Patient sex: M
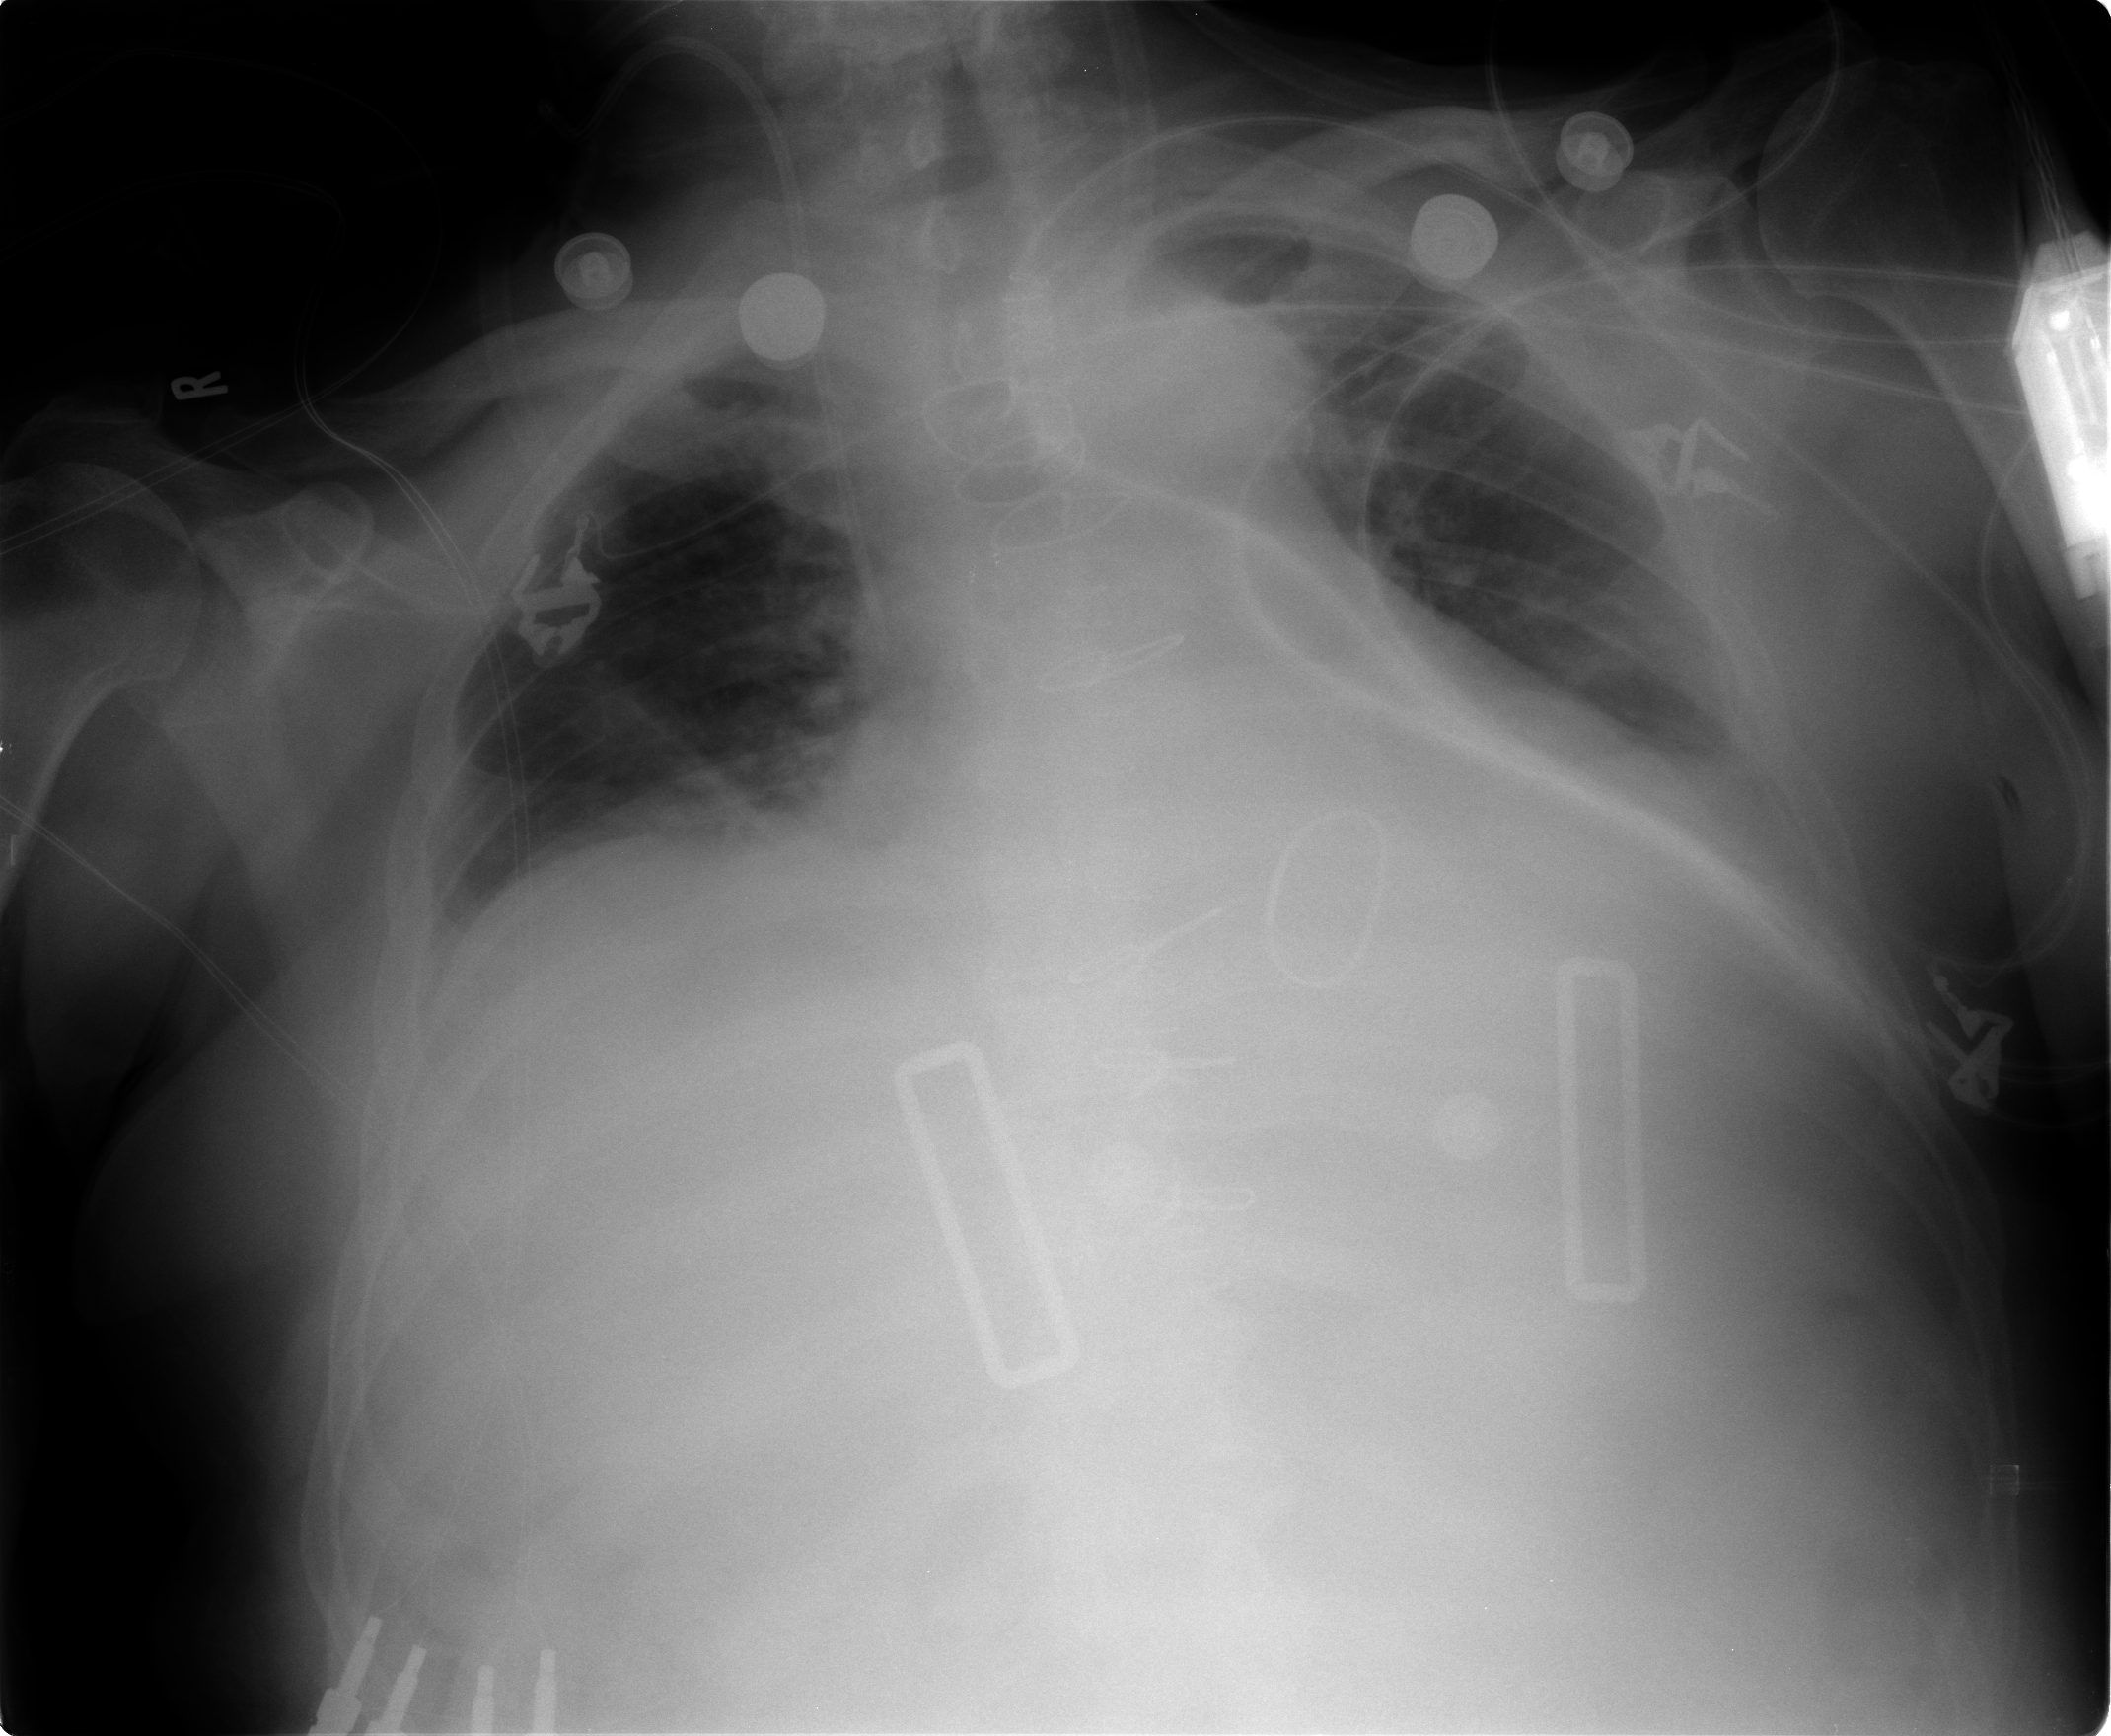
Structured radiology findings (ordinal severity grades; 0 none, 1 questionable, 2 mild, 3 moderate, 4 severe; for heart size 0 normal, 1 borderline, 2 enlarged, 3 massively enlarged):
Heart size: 2
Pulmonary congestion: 1
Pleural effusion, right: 2
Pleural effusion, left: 2
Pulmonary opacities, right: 0
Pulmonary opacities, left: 0
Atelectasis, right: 2
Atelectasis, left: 2